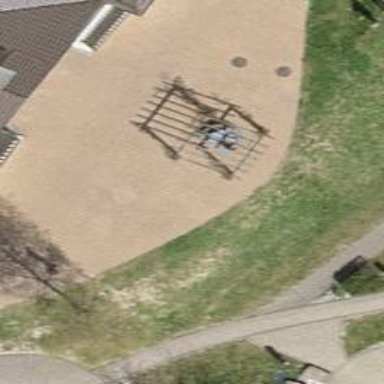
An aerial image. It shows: Picnic table located in leisure land area.